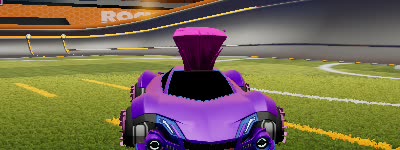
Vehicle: werewolf